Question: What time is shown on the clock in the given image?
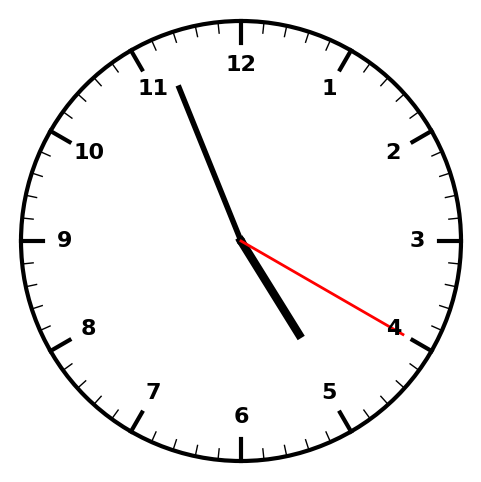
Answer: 04:56:20